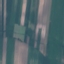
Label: AnnualCrop